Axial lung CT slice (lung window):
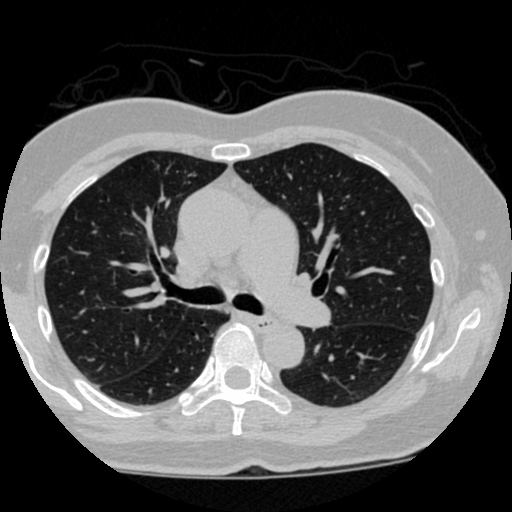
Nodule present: no